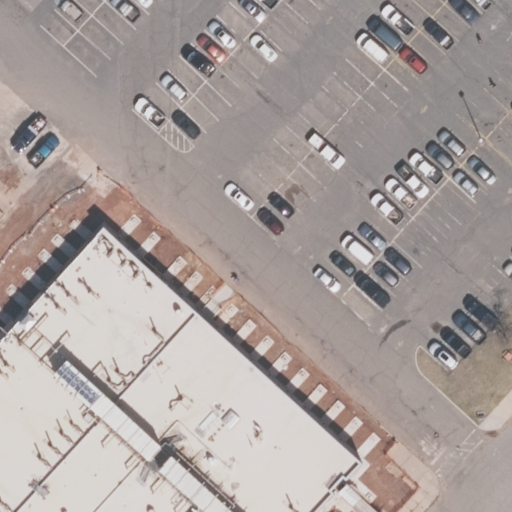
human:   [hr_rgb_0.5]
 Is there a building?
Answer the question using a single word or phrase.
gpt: no

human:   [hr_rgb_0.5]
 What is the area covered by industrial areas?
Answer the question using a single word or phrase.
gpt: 10583m2

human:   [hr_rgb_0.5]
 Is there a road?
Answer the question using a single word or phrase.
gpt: yes

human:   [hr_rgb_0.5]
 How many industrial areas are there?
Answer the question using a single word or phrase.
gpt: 1

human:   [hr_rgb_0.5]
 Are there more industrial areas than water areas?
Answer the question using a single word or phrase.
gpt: yes

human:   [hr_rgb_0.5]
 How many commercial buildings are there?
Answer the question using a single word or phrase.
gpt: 0

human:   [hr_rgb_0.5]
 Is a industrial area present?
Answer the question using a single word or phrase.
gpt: yes

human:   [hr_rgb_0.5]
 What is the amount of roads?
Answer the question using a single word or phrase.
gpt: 6

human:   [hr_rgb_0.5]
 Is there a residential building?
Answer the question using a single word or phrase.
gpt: no

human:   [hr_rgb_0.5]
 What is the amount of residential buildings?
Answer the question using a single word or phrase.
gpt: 0

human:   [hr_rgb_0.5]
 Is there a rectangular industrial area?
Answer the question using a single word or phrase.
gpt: yes

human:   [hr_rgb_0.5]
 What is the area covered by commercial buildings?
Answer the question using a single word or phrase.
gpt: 0m2

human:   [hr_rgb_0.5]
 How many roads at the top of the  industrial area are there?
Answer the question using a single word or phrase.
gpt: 6

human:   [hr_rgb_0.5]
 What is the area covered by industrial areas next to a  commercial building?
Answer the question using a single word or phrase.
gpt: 0m2

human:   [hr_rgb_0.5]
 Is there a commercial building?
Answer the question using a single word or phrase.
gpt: no

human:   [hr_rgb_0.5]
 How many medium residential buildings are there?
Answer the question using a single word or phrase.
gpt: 0

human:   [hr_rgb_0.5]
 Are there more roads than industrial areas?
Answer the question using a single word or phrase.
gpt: yes

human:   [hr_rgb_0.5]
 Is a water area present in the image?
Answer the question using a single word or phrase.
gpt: no

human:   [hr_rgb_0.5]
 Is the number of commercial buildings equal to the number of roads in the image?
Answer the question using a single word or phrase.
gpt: no

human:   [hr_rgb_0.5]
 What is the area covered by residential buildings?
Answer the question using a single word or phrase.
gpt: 0m2

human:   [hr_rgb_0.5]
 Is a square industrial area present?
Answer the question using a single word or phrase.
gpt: no

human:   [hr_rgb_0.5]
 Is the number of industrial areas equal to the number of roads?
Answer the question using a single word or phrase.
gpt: no

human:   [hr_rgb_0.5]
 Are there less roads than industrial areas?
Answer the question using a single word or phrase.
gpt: no

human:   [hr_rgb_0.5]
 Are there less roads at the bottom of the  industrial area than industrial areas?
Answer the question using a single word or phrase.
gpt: yes

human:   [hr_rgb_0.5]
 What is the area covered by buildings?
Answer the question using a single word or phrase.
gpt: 0m2

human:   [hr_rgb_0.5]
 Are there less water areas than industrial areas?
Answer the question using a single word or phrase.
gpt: yes

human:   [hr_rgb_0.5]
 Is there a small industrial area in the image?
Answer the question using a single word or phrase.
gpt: no

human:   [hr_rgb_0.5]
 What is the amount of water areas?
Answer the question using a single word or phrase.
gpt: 0

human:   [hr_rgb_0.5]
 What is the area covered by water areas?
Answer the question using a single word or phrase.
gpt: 0m2

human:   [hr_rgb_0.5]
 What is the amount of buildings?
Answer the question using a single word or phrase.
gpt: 0

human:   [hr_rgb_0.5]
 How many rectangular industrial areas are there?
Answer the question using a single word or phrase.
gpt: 1

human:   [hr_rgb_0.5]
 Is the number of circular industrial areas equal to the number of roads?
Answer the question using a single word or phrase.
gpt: no

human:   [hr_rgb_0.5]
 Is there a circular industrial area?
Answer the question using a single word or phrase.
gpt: no

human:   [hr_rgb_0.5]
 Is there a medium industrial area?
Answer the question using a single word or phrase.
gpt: no

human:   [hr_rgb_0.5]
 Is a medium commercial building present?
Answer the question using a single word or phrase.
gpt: no

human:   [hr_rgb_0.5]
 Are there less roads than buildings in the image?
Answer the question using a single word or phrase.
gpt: no

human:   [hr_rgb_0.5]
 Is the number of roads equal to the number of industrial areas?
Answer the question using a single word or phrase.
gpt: no

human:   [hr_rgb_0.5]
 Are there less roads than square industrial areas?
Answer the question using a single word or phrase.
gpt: no

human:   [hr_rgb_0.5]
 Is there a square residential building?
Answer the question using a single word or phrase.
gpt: no

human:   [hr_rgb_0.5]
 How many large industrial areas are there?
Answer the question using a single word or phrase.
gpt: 1

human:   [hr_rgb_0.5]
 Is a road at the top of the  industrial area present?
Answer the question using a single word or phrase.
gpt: yes

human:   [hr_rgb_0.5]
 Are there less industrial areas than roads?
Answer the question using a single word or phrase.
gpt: yes

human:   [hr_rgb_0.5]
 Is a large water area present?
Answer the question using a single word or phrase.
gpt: no

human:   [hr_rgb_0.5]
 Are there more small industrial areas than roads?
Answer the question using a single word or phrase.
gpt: no

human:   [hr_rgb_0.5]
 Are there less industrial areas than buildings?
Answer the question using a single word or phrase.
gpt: no

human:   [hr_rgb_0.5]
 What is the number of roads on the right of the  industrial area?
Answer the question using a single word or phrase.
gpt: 0

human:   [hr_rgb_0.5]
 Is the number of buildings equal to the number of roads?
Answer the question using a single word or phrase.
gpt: no

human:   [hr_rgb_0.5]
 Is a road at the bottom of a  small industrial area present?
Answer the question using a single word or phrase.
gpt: no

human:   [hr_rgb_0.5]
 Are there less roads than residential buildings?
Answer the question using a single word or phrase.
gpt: no

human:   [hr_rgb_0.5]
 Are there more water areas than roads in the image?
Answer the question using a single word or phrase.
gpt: no

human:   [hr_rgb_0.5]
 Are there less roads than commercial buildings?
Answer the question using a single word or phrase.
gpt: no

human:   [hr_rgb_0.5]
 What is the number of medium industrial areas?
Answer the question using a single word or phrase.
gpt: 0

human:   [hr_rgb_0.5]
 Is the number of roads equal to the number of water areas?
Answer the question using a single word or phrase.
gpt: no

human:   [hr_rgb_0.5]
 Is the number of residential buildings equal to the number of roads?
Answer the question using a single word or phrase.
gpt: no

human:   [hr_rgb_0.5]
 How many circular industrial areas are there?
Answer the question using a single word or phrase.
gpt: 0

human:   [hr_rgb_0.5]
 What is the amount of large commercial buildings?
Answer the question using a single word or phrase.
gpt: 0

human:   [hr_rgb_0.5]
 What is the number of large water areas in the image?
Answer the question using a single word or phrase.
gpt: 0

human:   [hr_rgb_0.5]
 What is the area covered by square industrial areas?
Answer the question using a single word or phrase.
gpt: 0m2

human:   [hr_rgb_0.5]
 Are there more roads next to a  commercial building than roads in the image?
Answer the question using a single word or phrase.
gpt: no

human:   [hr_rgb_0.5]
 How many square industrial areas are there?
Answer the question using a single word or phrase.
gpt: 0

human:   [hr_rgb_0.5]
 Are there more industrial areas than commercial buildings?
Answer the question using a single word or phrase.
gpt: yes

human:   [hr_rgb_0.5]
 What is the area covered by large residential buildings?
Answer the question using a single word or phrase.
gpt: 0m2

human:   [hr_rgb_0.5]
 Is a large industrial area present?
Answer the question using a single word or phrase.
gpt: yes

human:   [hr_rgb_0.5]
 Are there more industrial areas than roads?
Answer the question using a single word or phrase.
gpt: no